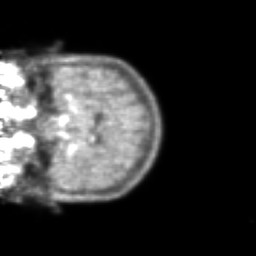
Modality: PET
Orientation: coronal
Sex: female
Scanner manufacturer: ge